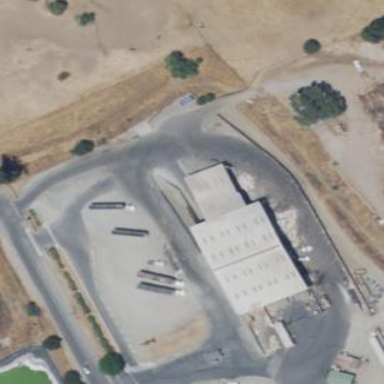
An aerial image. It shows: Building used as waste transfer station.